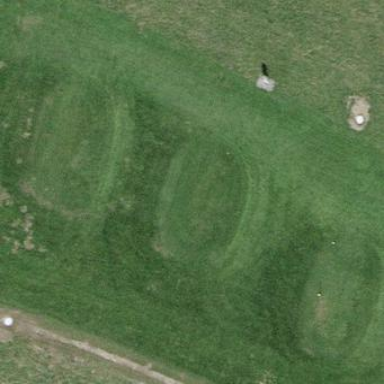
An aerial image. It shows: Golf tee on grass surface.